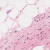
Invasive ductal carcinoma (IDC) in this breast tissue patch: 0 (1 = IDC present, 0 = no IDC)